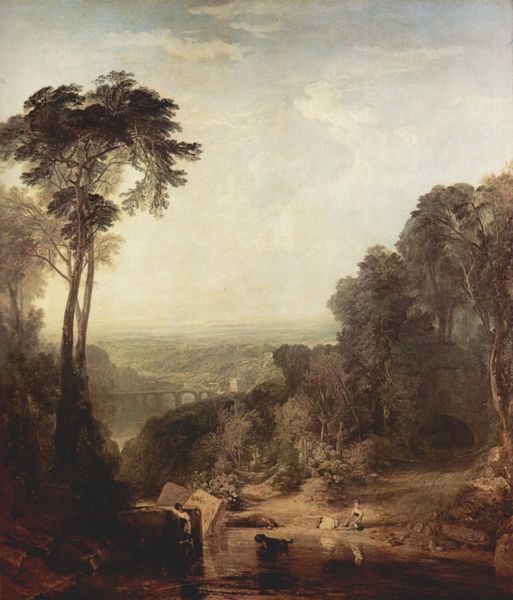
Titel: Überqueren des Baches
Künstler: William Turner
Standort: London
Institution: Tate Gallery
Schlagwörter: baum, blau, dunkel, felsen, gemälde, himmel, mann, schatten, wasser, weiß, wolken, baden, badende, bäume, fluss, frauen, grün, landschaft, menschen, mädchen, ocker, see, stadt, teich, ufer, braun, frankreich, frau, grau, hell, hintergrund, licht, schwarz, vordergrund, ausblick, dame, hund, wolke, beige, hochformat, malerei, jung, barock, stein, steine, bild, öl, bach, einsamkeit, ferne, flusslauf, horizont, spiegelung, weite, brücke, büsche, gebüsch, gewässer, sonne, frau kind, kind, klassizismus, person, höhle, tal, wald, fliegen, bogen, italien, perspektive, süden, spiegelbild, sonnenlicht, dorf, mauer, dunst, monochrom, schlucht, idylle, pause, rast, rundbogen, romantik, weiber, spiegeln, reflexion, unscharf, bad, waschen, übergang, ideal, lichtung, ruinen, wolcken, wärme, verschwommen, verwischt, buschwerk, tümpel, hölle, rundbögen, wäldchen, pudding, felsbrocken, sfumato, watteau, aquaedukt, viadukt, miniatur, tunnel, aquadukt, bauwerk, goldener schnitt, spolien, hochrechteckig, italienisch, lorrain, bade, tabu, claude lorrain, weig, entspannen, angenehm, andere welt, apiegelung, aquädut, chodzi, das hat kein ende, kafunta tree, sozialstudie, spielerisch, übergang der horizonte, vogelblik, hübsche, junge weiber